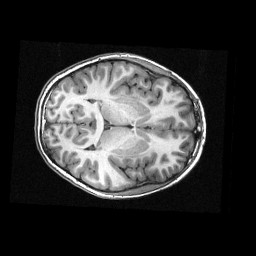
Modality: T1w
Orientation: axial
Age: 11
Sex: male
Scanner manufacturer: siemens
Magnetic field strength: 3 T
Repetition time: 2.3 s
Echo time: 0.00336 s